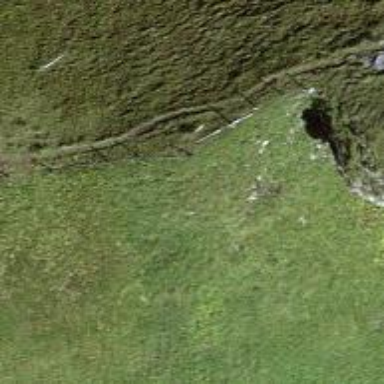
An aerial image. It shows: Path covered in grass.